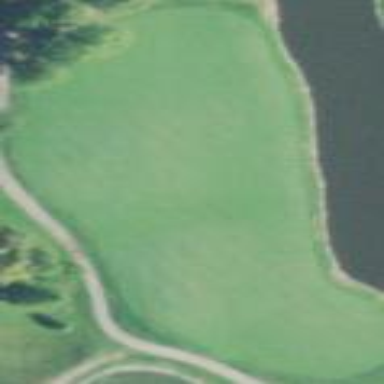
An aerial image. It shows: Grassy area designated as golf fairway.